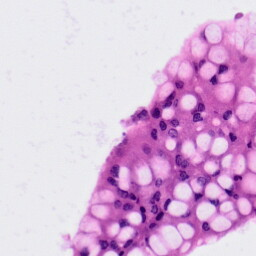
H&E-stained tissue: Colon